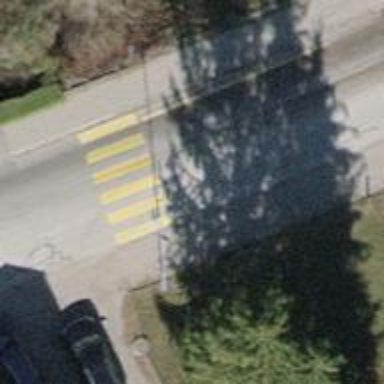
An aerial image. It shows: Zebra crossing on the road.